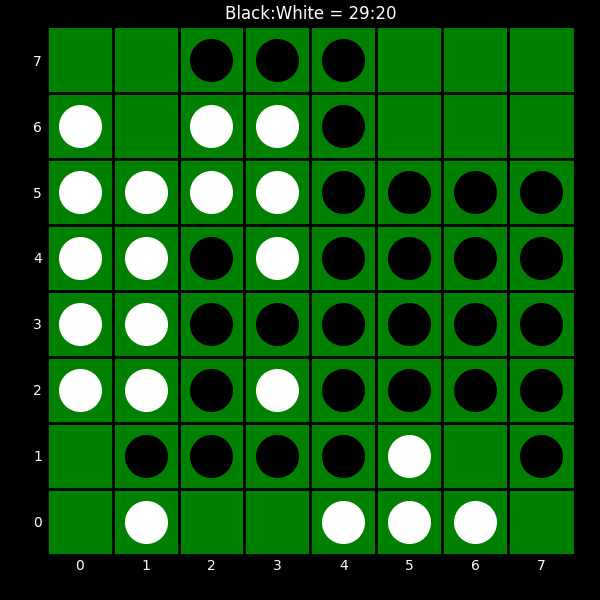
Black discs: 29
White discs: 20